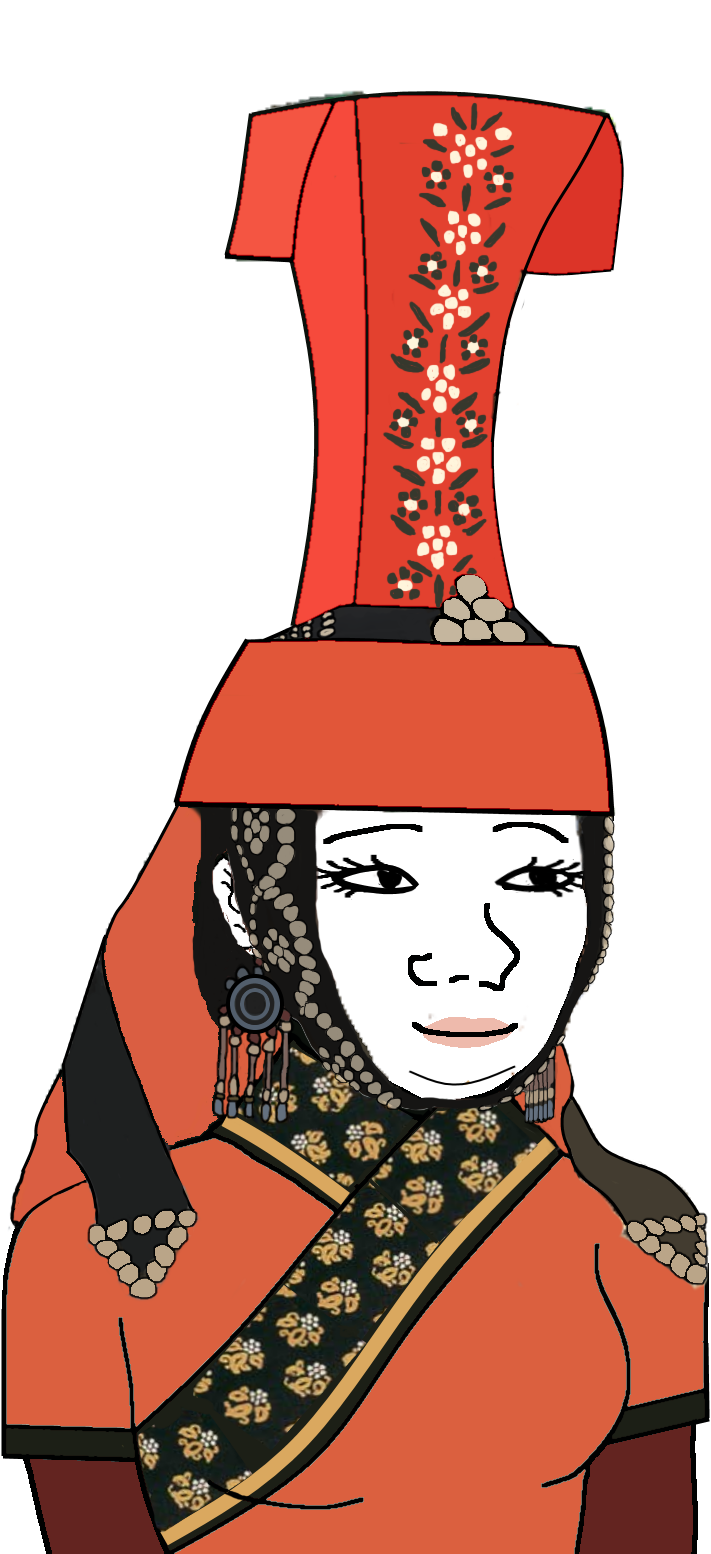
Label: 5_Trad_Wife